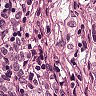
Metastatic tissue present: yes